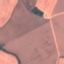
Land use / land cover: AnnualCrop